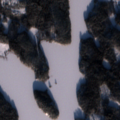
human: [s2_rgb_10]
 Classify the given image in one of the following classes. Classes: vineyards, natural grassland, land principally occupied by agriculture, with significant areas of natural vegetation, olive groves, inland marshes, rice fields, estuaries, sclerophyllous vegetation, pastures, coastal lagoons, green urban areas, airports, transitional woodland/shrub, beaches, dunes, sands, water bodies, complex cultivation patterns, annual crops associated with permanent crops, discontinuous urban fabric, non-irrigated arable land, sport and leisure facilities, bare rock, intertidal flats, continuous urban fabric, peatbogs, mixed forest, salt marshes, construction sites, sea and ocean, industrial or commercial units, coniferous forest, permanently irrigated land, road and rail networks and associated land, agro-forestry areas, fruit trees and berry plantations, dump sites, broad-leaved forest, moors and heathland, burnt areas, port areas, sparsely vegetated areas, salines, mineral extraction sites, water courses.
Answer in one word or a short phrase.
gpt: land principally occupied by agriculture, with significant areas of natural vegetation, coniferous forest, mixed forest, water bodies